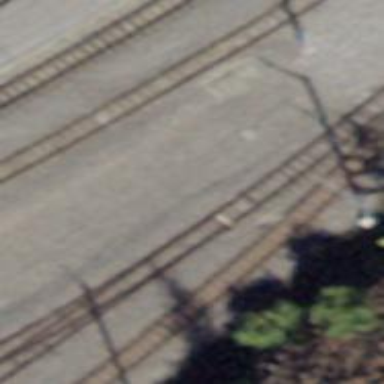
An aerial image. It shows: Railway switch.